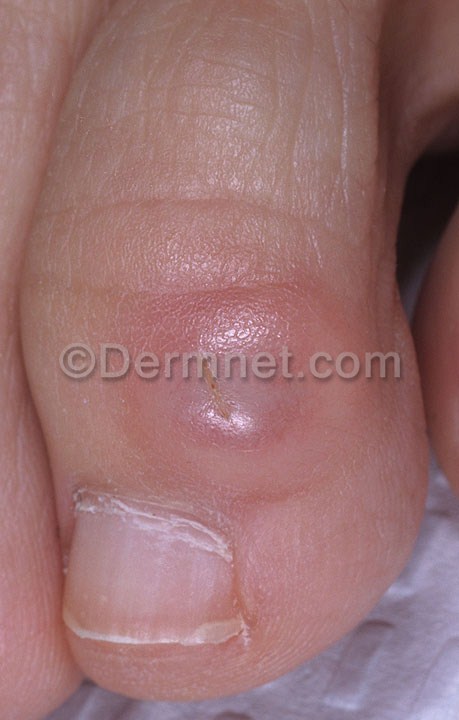
Disease: Nail Fungus and other Nail Disease